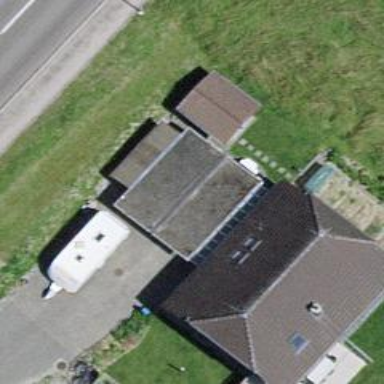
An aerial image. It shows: Garage.